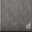
Piece: xx